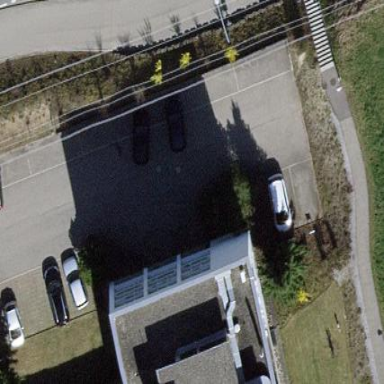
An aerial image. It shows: Parking area with surface.